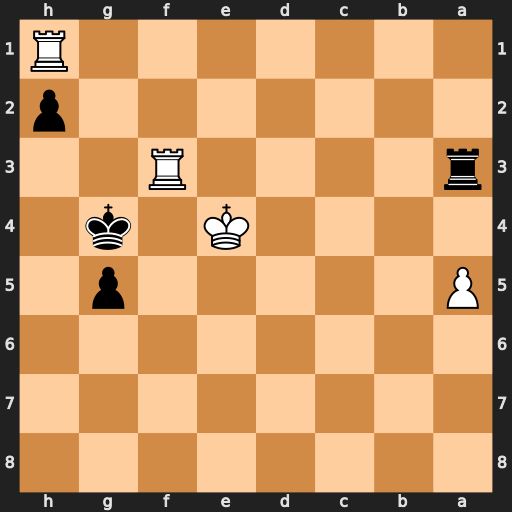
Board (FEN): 8/8/8/P5p1/4K1k1/r4R2/7p/7R
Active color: b
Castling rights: -
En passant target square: -
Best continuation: Rxf3 Rxh2 Ra3